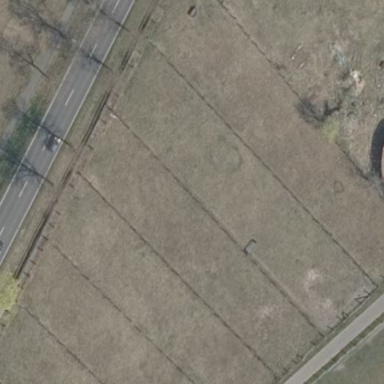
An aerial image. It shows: Meadow enclosed by fence.